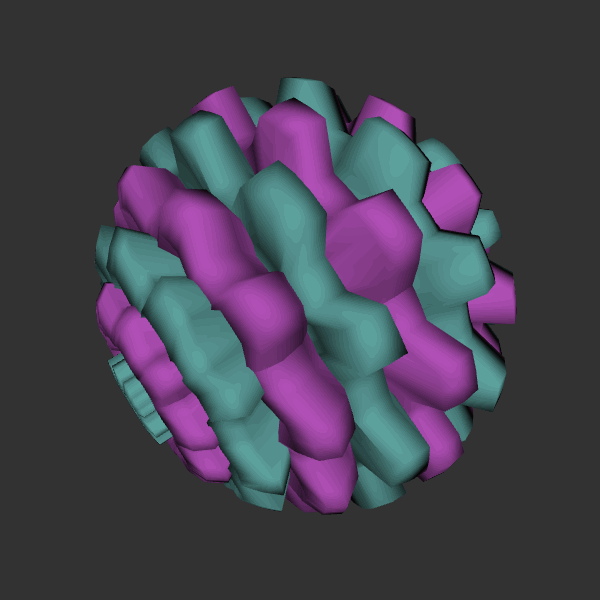
Background: dark